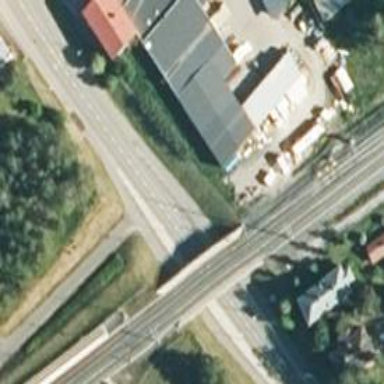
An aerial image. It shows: Bridge used by trains with continuous electrified contact lines.